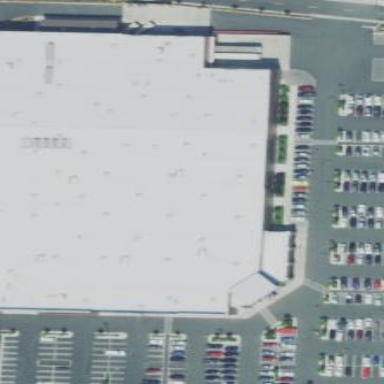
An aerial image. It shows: Wholesale shop within building.